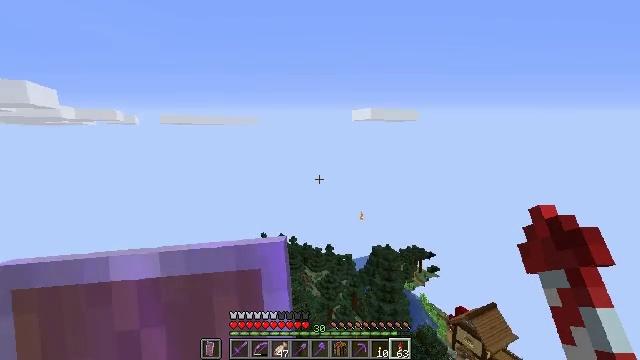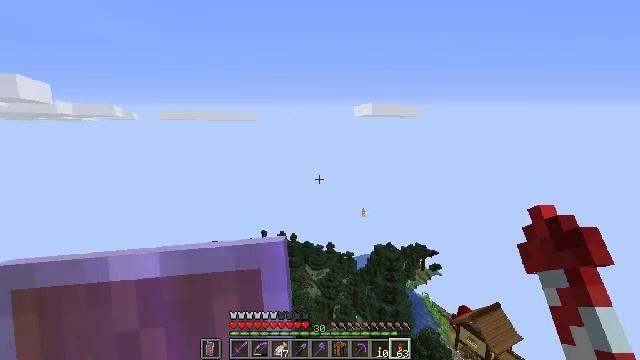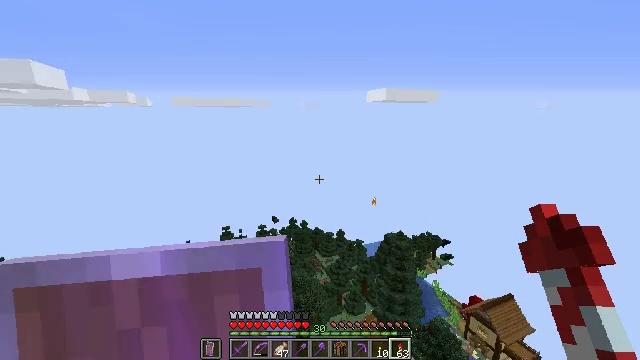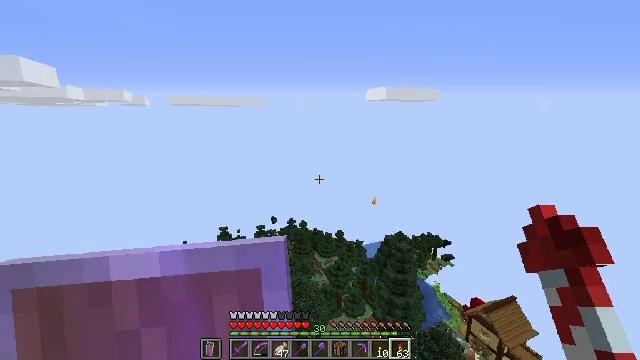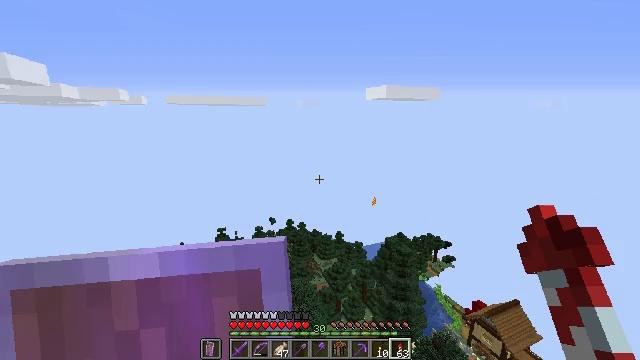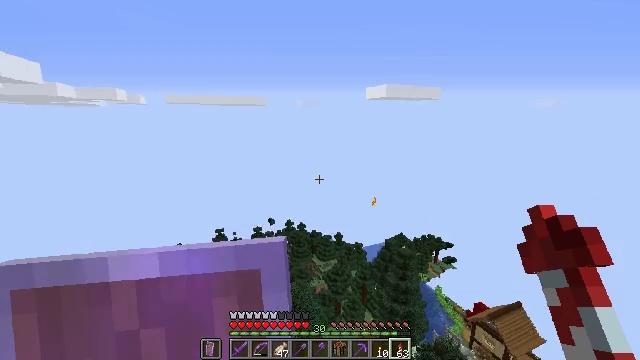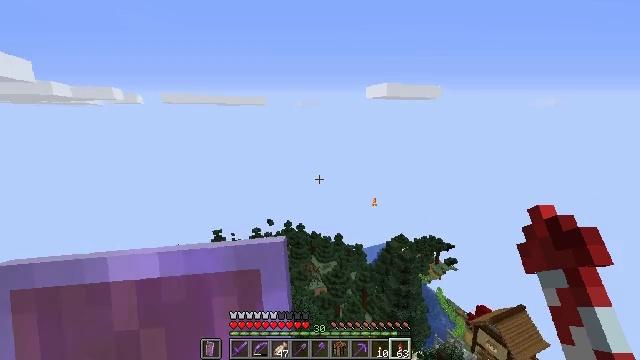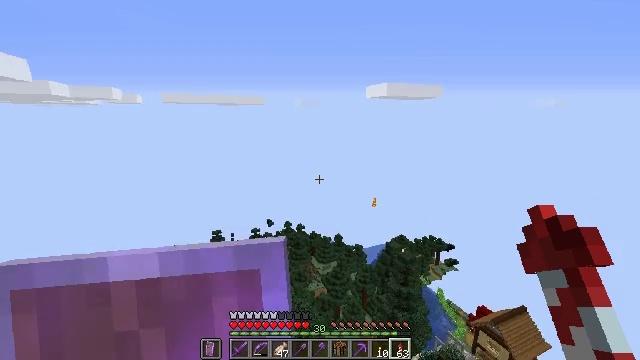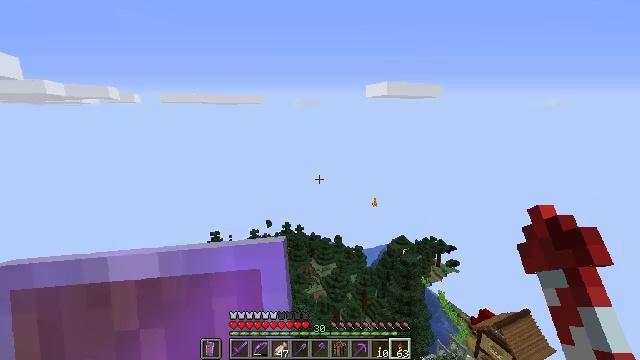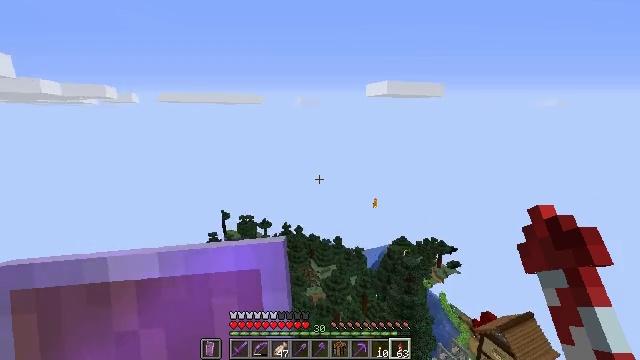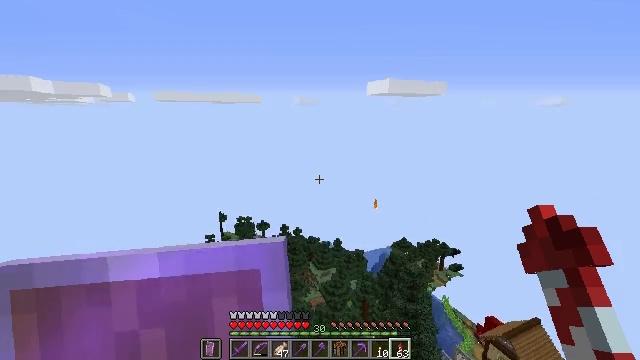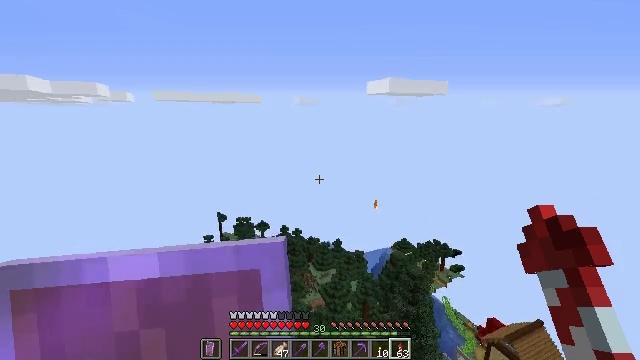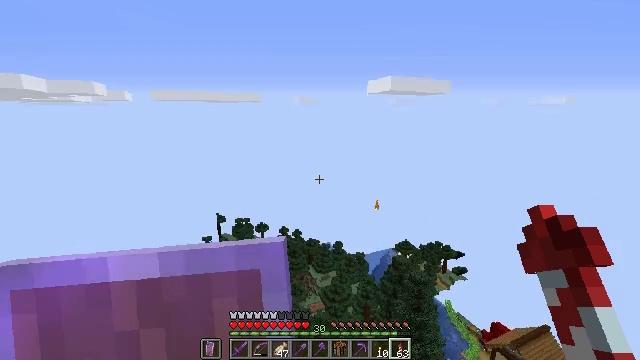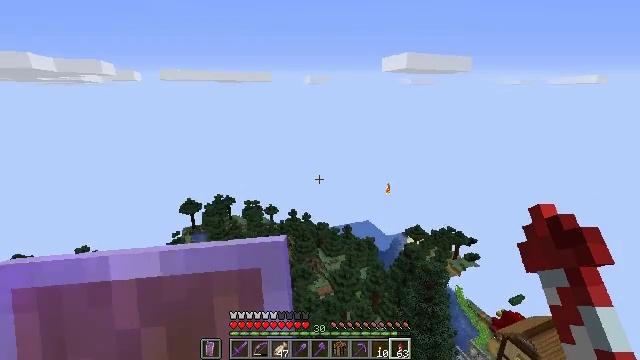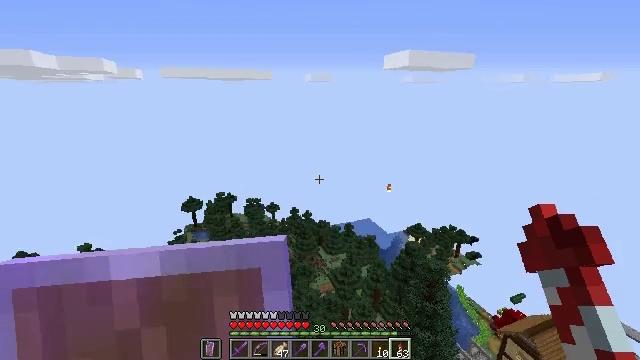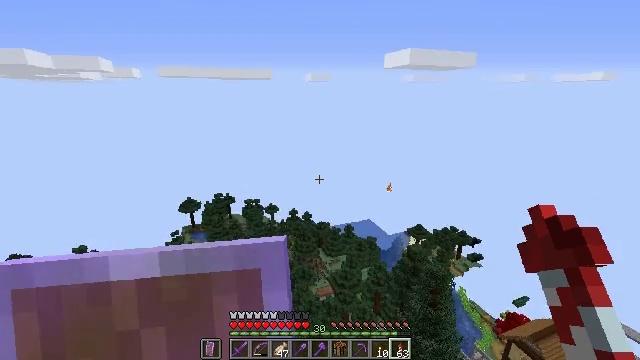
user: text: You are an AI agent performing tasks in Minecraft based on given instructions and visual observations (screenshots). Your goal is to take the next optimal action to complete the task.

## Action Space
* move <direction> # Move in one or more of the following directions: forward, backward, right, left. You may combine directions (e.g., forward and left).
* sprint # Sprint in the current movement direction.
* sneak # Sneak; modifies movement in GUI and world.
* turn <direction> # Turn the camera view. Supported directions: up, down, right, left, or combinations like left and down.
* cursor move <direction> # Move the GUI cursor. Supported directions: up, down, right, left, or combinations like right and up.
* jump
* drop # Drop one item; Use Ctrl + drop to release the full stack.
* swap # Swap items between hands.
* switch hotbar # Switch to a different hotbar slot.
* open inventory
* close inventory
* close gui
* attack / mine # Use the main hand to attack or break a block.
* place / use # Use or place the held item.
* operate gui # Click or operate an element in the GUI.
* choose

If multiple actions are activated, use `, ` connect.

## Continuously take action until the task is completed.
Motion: motion action
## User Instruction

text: Break the sticky piston to collect it.
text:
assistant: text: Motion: no_op
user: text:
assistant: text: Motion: turn left and down
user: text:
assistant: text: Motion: no_op
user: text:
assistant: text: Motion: no_op
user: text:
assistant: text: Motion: no_op
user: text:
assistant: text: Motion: no_op
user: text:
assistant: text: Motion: no_op
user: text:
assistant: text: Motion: no_op
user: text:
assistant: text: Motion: no_op
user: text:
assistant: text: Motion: no_op
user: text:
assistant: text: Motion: no_op
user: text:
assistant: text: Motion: no_op
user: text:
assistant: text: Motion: turn left and down
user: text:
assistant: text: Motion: no_op
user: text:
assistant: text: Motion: no_op
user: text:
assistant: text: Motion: no_op
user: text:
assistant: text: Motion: no_op
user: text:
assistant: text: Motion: no_op
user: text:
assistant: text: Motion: no_op
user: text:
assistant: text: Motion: no_op
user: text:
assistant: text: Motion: no_op
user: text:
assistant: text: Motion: no_op
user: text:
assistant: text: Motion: no_op
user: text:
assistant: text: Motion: no_op
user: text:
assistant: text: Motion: no_op
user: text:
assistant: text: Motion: no_op
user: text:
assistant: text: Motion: no_op
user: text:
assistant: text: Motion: no_op
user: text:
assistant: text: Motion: turn right
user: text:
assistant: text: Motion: turn right and down